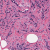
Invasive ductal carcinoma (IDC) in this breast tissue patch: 1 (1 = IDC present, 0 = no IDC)